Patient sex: M
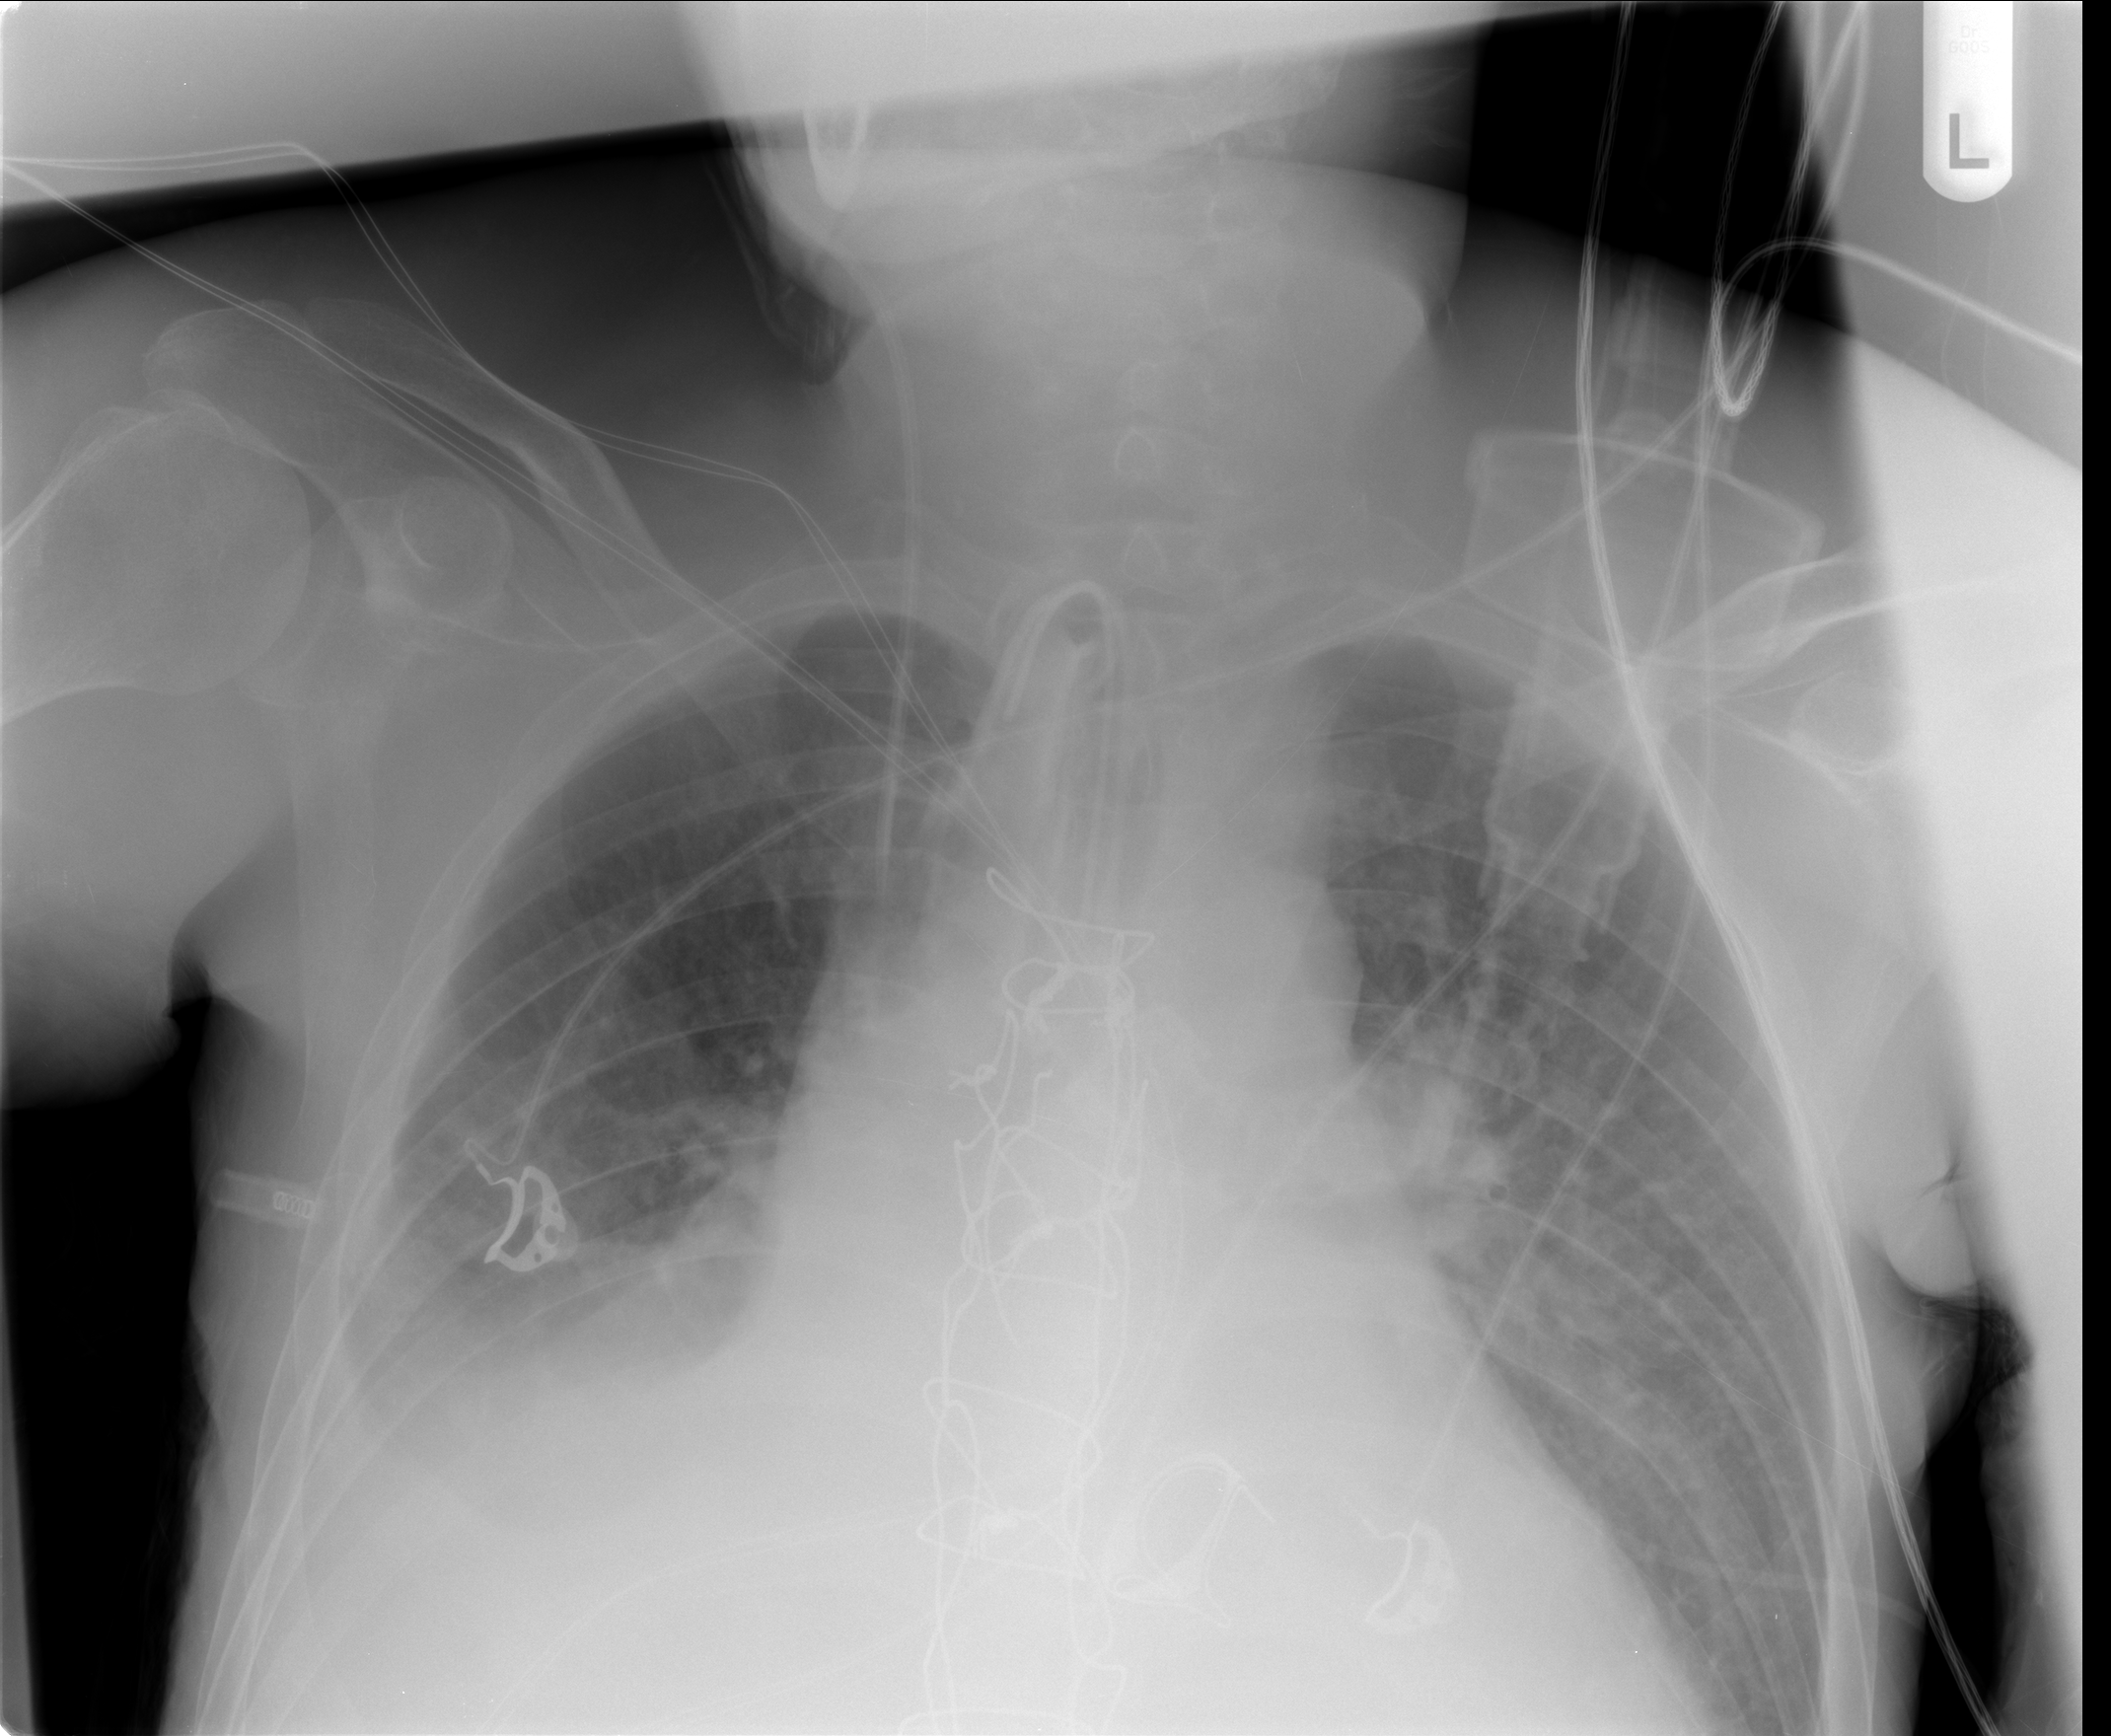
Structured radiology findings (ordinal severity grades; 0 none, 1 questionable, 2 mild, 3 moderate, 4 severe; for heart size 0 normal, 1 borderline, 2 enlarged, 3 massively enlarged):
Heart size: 3
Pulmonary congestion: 0
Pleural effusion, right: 2
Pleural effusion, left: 0
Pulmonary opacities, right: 0
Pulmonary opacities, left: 0
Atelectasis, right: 2
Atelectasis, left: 2